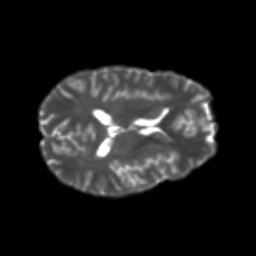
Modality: T2w
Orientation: axial
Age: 24
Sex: male
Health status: healthy
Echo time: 0.074 s